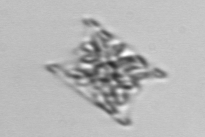
Label: Eucampia